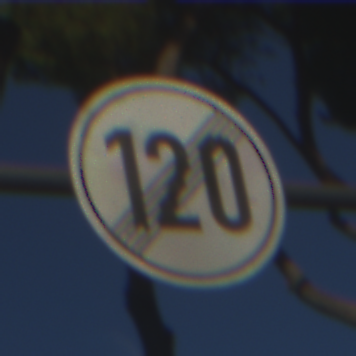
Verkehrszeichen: EndeGeschwindigkeit120
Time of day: MorningAfternoon
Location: Outdoor (Suburban)
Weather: Clear
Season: NotSpecified
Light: Natural